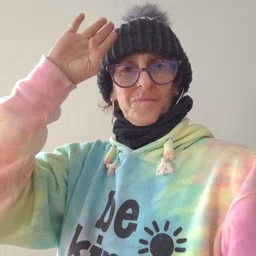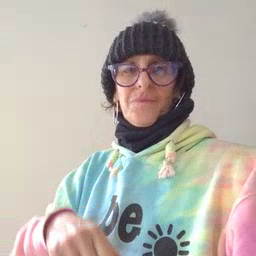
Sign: hello